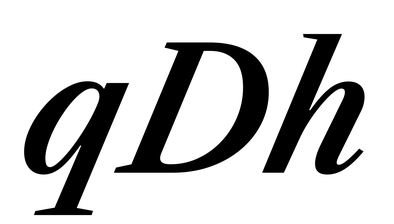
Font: LibreCaslonText-Italic_SemiBold_Italic